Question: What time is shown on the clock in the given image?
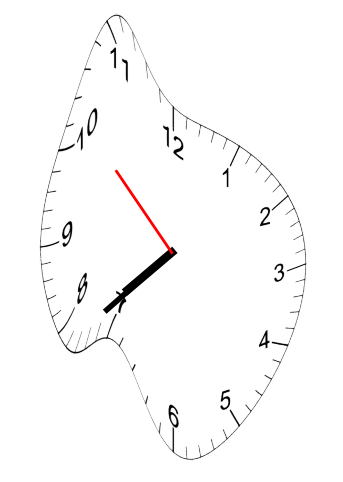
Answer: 07:37:52